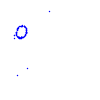
Particle: proton